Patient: sex F, age 58
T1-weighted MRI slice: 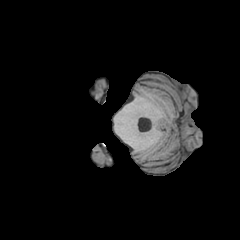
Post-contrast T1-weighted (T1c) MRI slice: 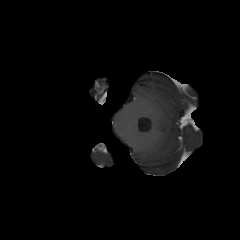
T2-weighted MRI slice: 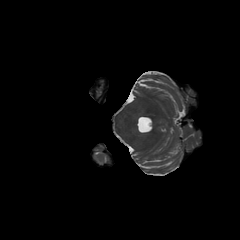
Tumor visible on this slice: no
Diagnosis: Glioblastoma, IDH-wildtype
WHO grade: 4